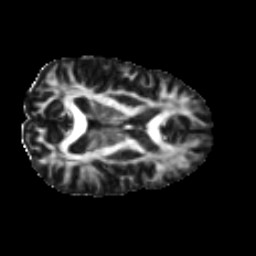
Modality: FA
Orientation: axial
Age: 32
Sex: male
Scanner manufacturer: ge
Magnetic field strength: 3 T
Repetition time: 7.8 s
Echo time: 0.0609 s